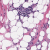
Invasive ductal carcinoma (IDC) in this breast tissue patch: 0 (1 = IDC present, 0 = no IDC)